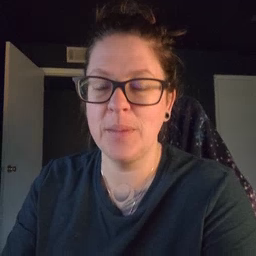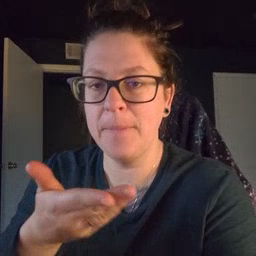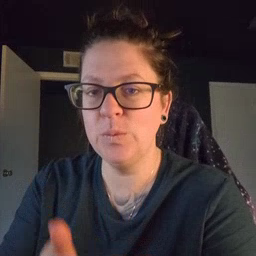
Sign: boat